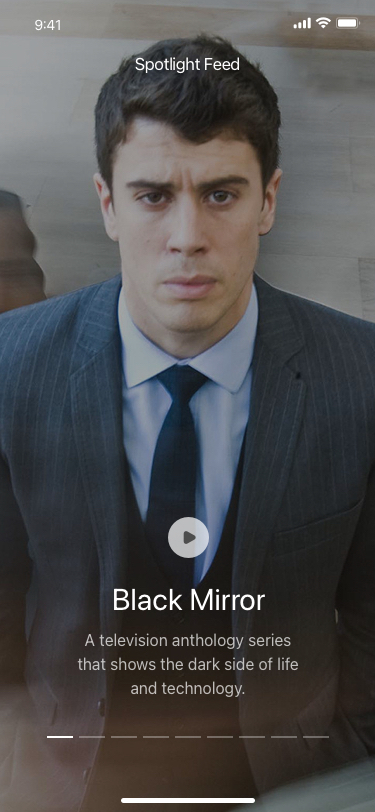
Text in this UI design:
Black Mirror
A television anthology series that shows the dark side of life and technology.
Spotlight Feed